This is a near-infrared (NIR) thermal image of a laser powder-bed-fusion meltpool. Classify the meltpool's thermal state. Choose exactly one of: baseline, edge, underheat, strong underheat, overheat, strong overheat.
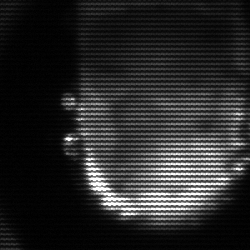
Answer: baseline